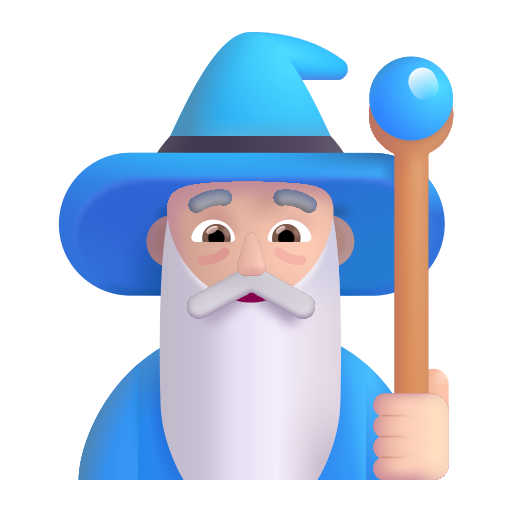
man mage color light